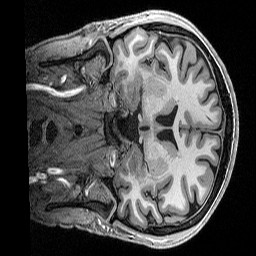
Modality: T1w
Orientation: coronal
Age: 26
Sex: male
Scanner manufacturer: siemens
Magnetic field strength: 3 T
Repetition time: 2.5 s
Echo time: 0.00296 s